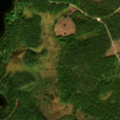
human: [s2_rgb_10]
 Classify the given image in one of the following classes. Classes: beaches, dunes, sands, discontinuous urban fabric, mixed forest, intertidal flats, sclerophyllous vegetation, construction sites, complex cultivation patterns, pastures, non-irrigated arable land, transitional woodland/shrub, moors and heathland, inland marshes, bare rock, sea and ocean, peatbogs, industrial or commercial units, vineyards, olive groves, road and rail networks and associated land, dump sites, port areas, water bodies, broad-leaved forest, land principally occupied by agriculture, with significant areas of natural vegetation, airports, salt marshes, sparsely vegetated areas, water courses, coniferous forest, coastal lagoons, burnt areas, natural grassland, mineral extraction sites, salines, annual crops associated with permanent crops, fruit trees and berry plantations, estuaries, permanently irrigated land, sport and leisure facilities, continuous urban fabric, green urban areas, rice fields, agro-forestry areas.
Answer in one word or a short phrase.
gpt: coniferous forest, water bodies